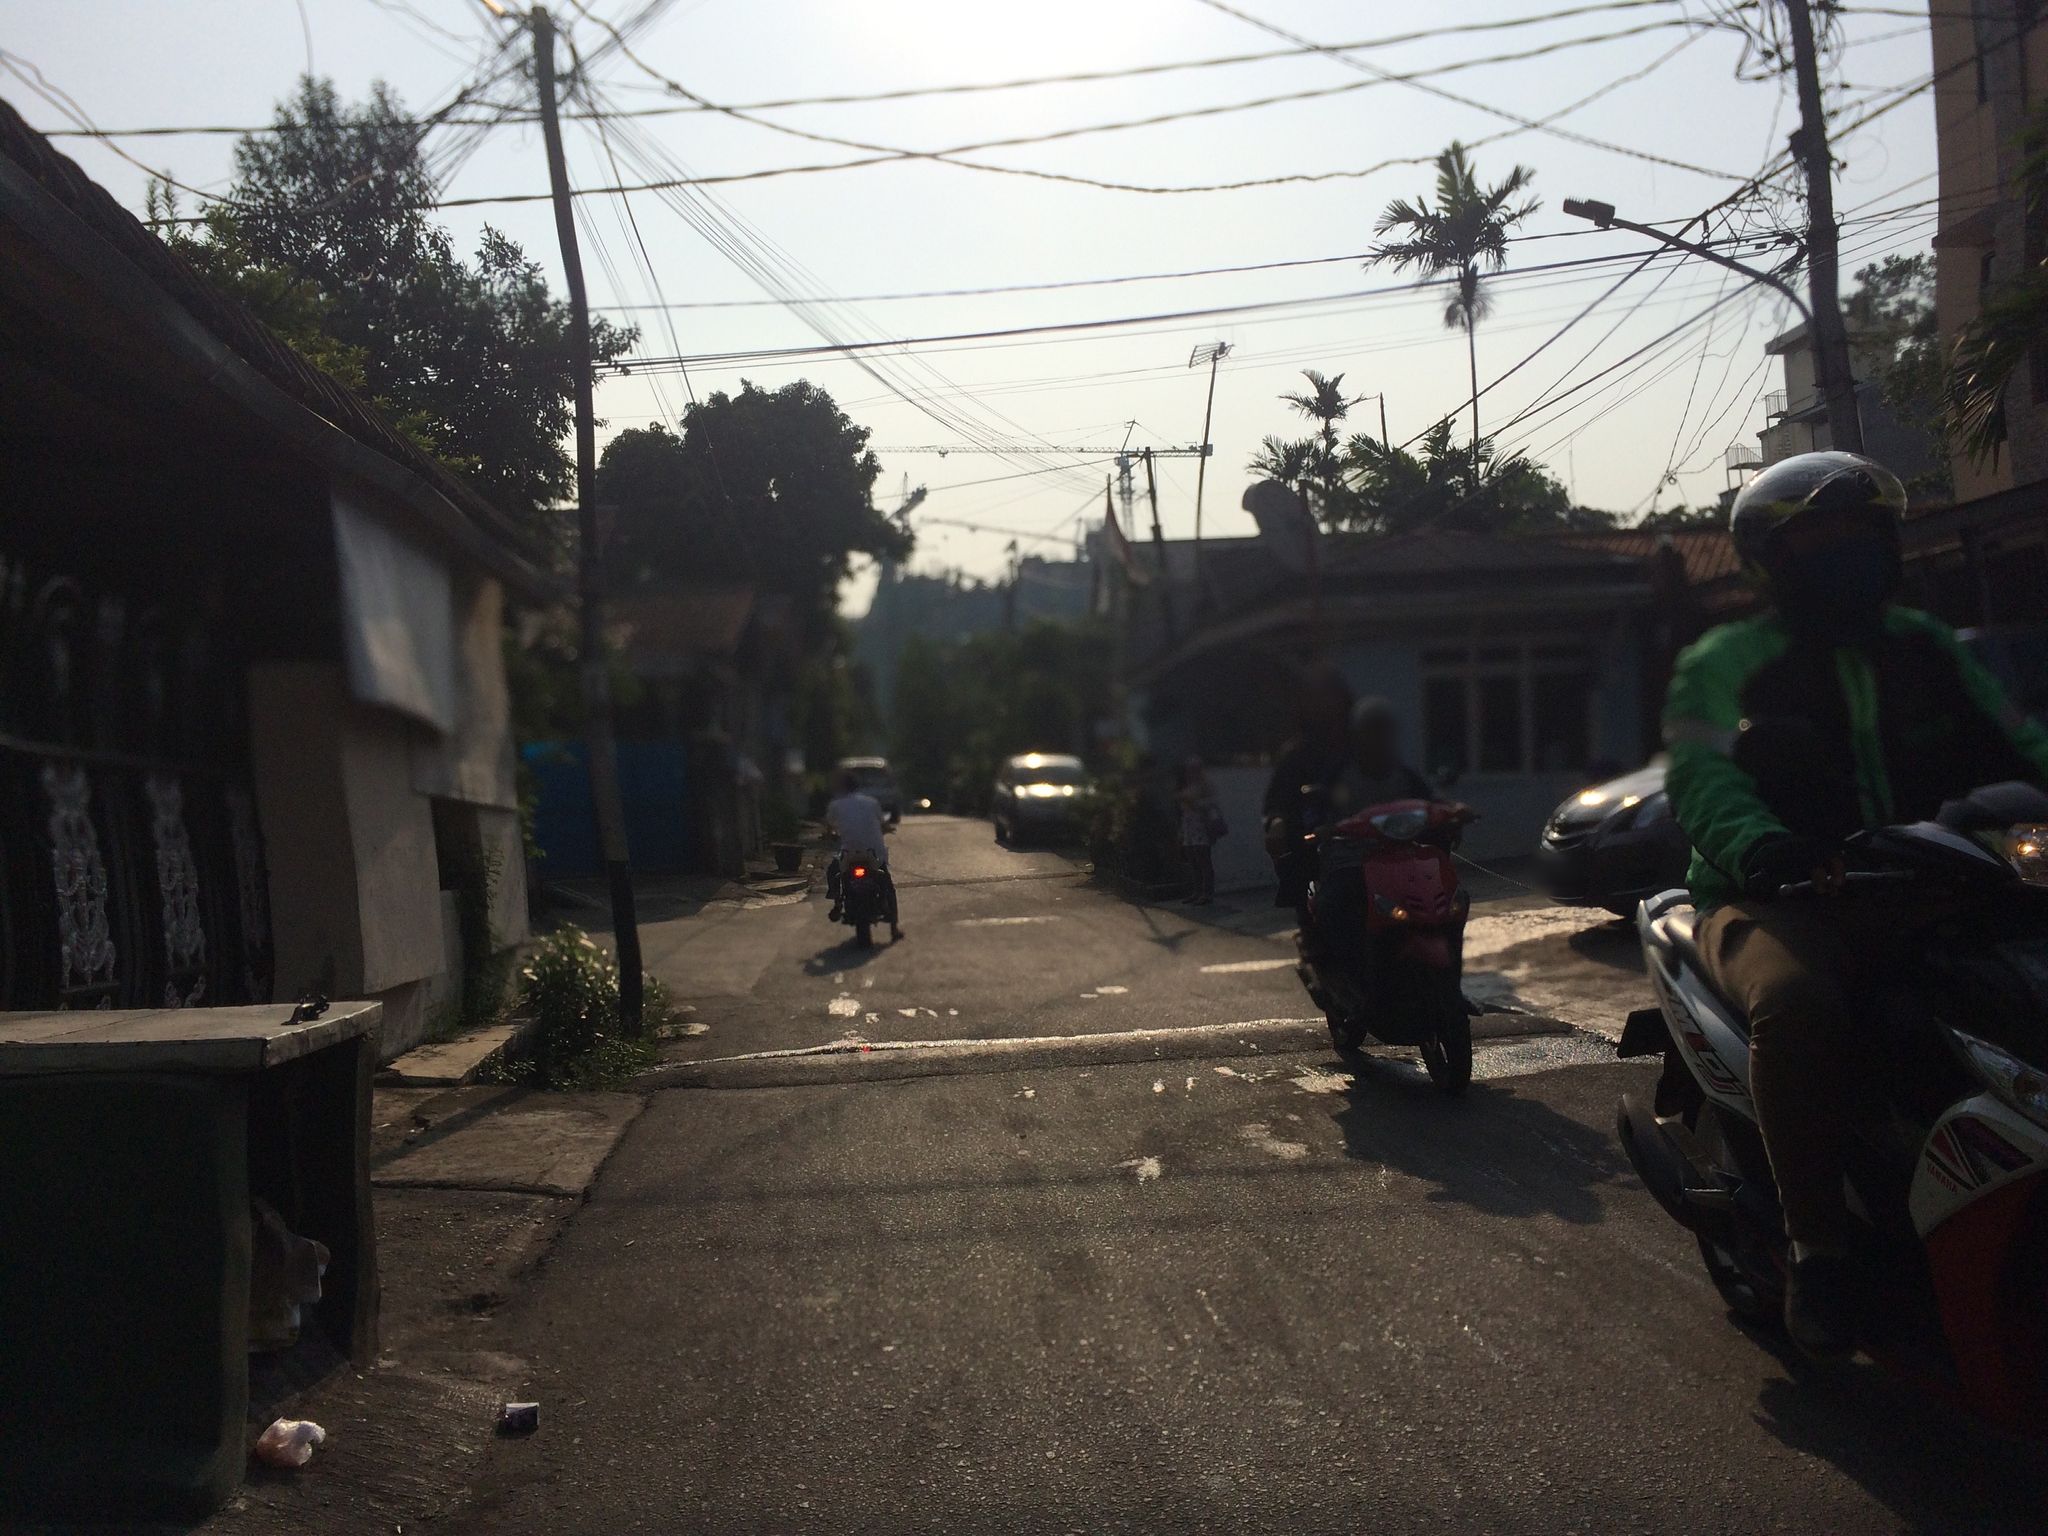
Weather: clear
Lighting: day
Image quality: good
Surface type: walking surface
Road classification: residential
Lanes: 1
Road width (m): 5
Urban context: urban centre
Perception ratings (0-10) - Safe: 6.29, Lively: 5.98, Beautiful: 7.11, Boring: 3.02, Depressing: 3.87, Wealthy: 0.89